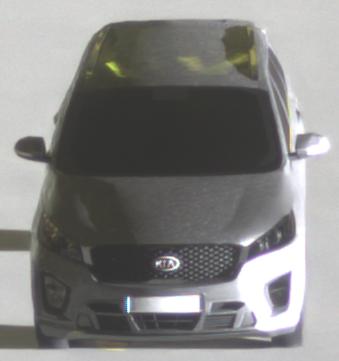
Make: KIA
Model: Sorento 2.2 CRDi
Detailed model: Sorento (UM)
Model produced from: 2015/03
Model produced until: 2017/10
Doors: 5
Color: gray
Road condition: dry road
Daytime: night
Contrast: high contrast